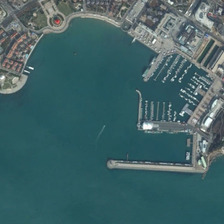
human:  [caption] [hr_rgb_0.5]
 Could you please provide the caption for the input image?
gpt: some boats are in a port semi-surrounded by many buildings .

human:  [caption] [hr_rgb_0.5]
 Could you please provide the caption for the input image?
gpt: some boats are in a port semi-surrounded by many buildings .

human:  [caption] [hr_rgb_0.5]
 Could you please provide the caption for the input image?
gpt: some boats are in a port semi-surrounded by many buildings .

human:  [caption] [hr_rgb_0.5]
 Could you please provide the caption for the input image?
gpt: some boats are in a port semi-surrounded by many buildings .

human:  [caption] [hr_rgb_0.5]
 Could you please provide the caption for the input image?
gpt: some boats are in a port semi-surrounded by many buildings .